Platform: macOS
Application: Arc Browser
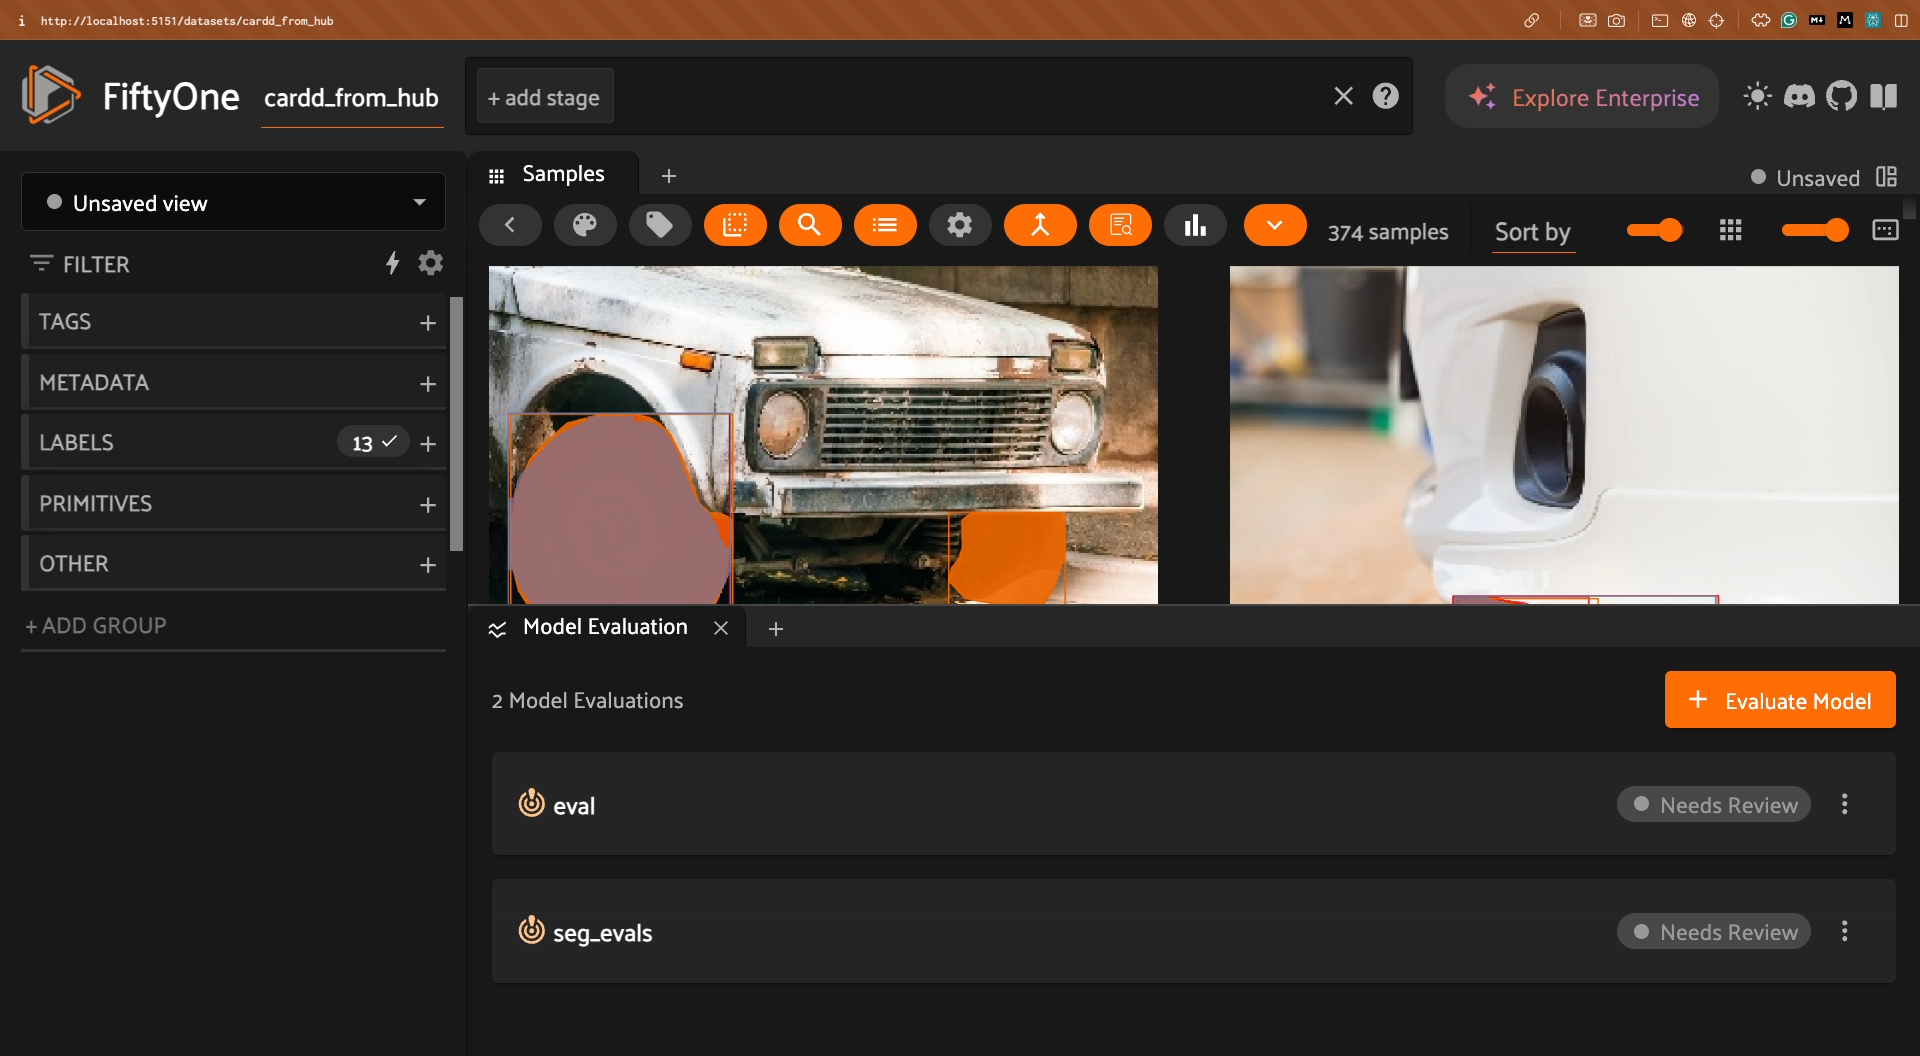
task_description: Locate the actions row toolbar
action_type: hover
element_info: Text
steps_since_start: 1